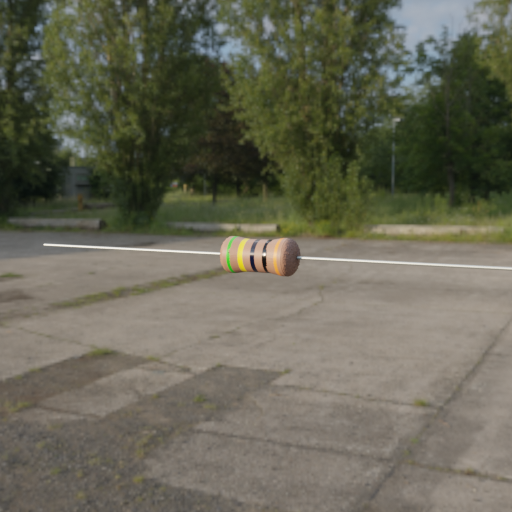
Resistor colour bands (in order): green, yellow, black, black, orange